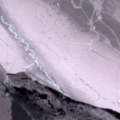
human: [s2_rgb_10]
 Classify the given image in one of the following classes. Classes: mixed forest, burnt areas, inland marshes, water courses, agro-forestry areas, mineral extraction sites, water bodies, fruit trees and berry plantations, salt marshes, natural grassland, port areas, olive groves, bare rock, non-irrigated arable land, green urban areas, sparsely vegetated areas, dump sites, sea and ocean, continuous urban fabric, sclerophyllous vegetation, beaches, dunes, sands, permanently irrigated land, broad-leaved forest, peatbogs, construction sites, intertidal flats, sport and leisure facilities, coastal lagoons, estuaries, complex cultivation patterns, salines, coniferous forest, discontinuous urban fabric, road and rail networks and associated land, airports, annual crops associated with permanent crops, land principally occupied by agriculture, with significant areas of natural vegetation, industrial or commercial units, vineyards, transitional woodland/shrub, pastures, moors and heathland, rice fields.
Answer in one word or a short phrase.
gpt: sea and ocean